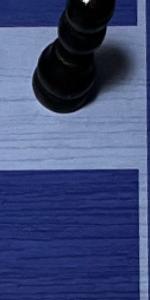
Label: Empty